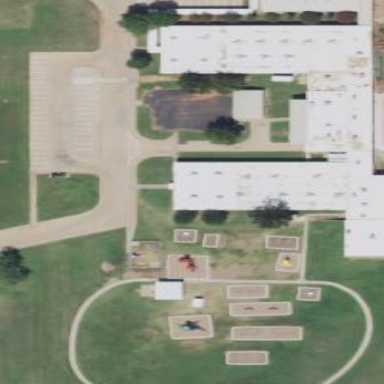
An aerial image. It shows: School.